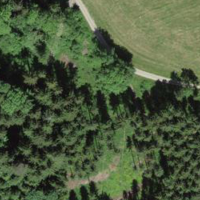
EUNIS habitat code: 24
Species observed at this site:
Cornus sanguinea
Sambucus racemosa